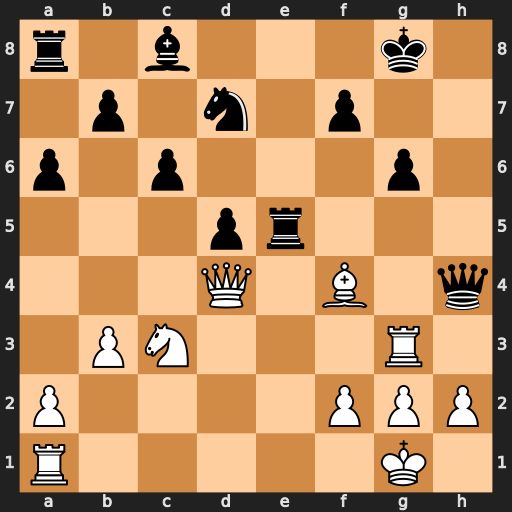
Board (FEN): r1b3k1/1p1n1p2/p1p3p1/3pr3/3Q1B1q/1PN3R1/P4PPP/R5K1
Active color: w
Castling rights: -
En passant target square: -
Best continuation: Bxe5 Qxd4 Bxd4